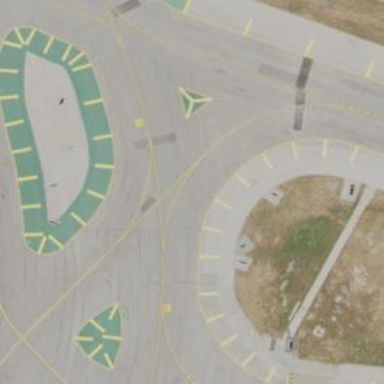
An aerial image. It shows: Taxiway at the airport with asphalt surface.